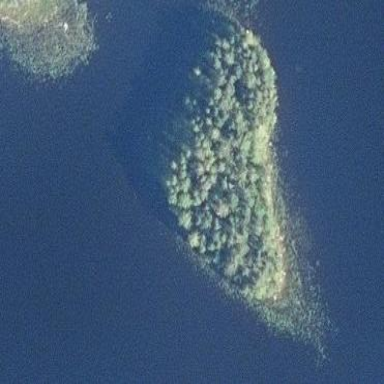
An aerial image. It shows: Islet.